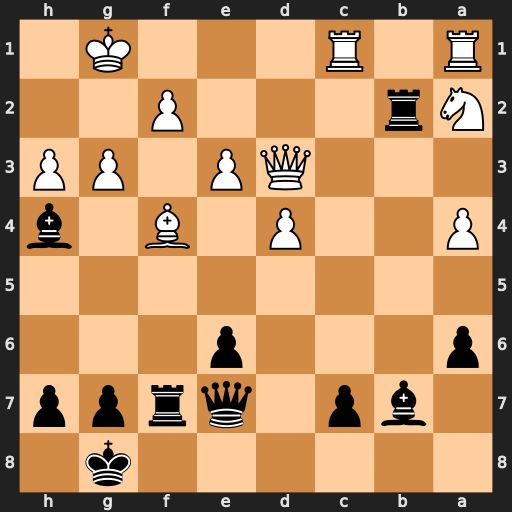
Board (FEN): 6k1/1bp1qrpp/p3p3/8/P2P1B1b/3QP1PP/Nr3P2/R1R3K1
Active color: b
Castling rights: -
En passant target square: -
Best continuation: Bxg3 fxg3 Rg2+